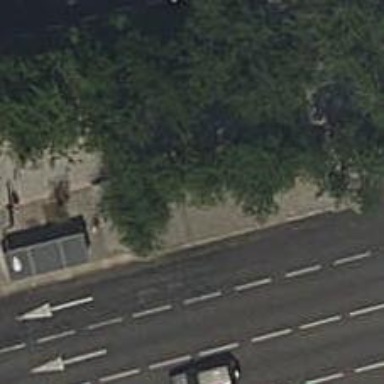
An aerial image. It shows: Bus stop with sheltered platform for public transport.